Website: apple
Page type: billing-address
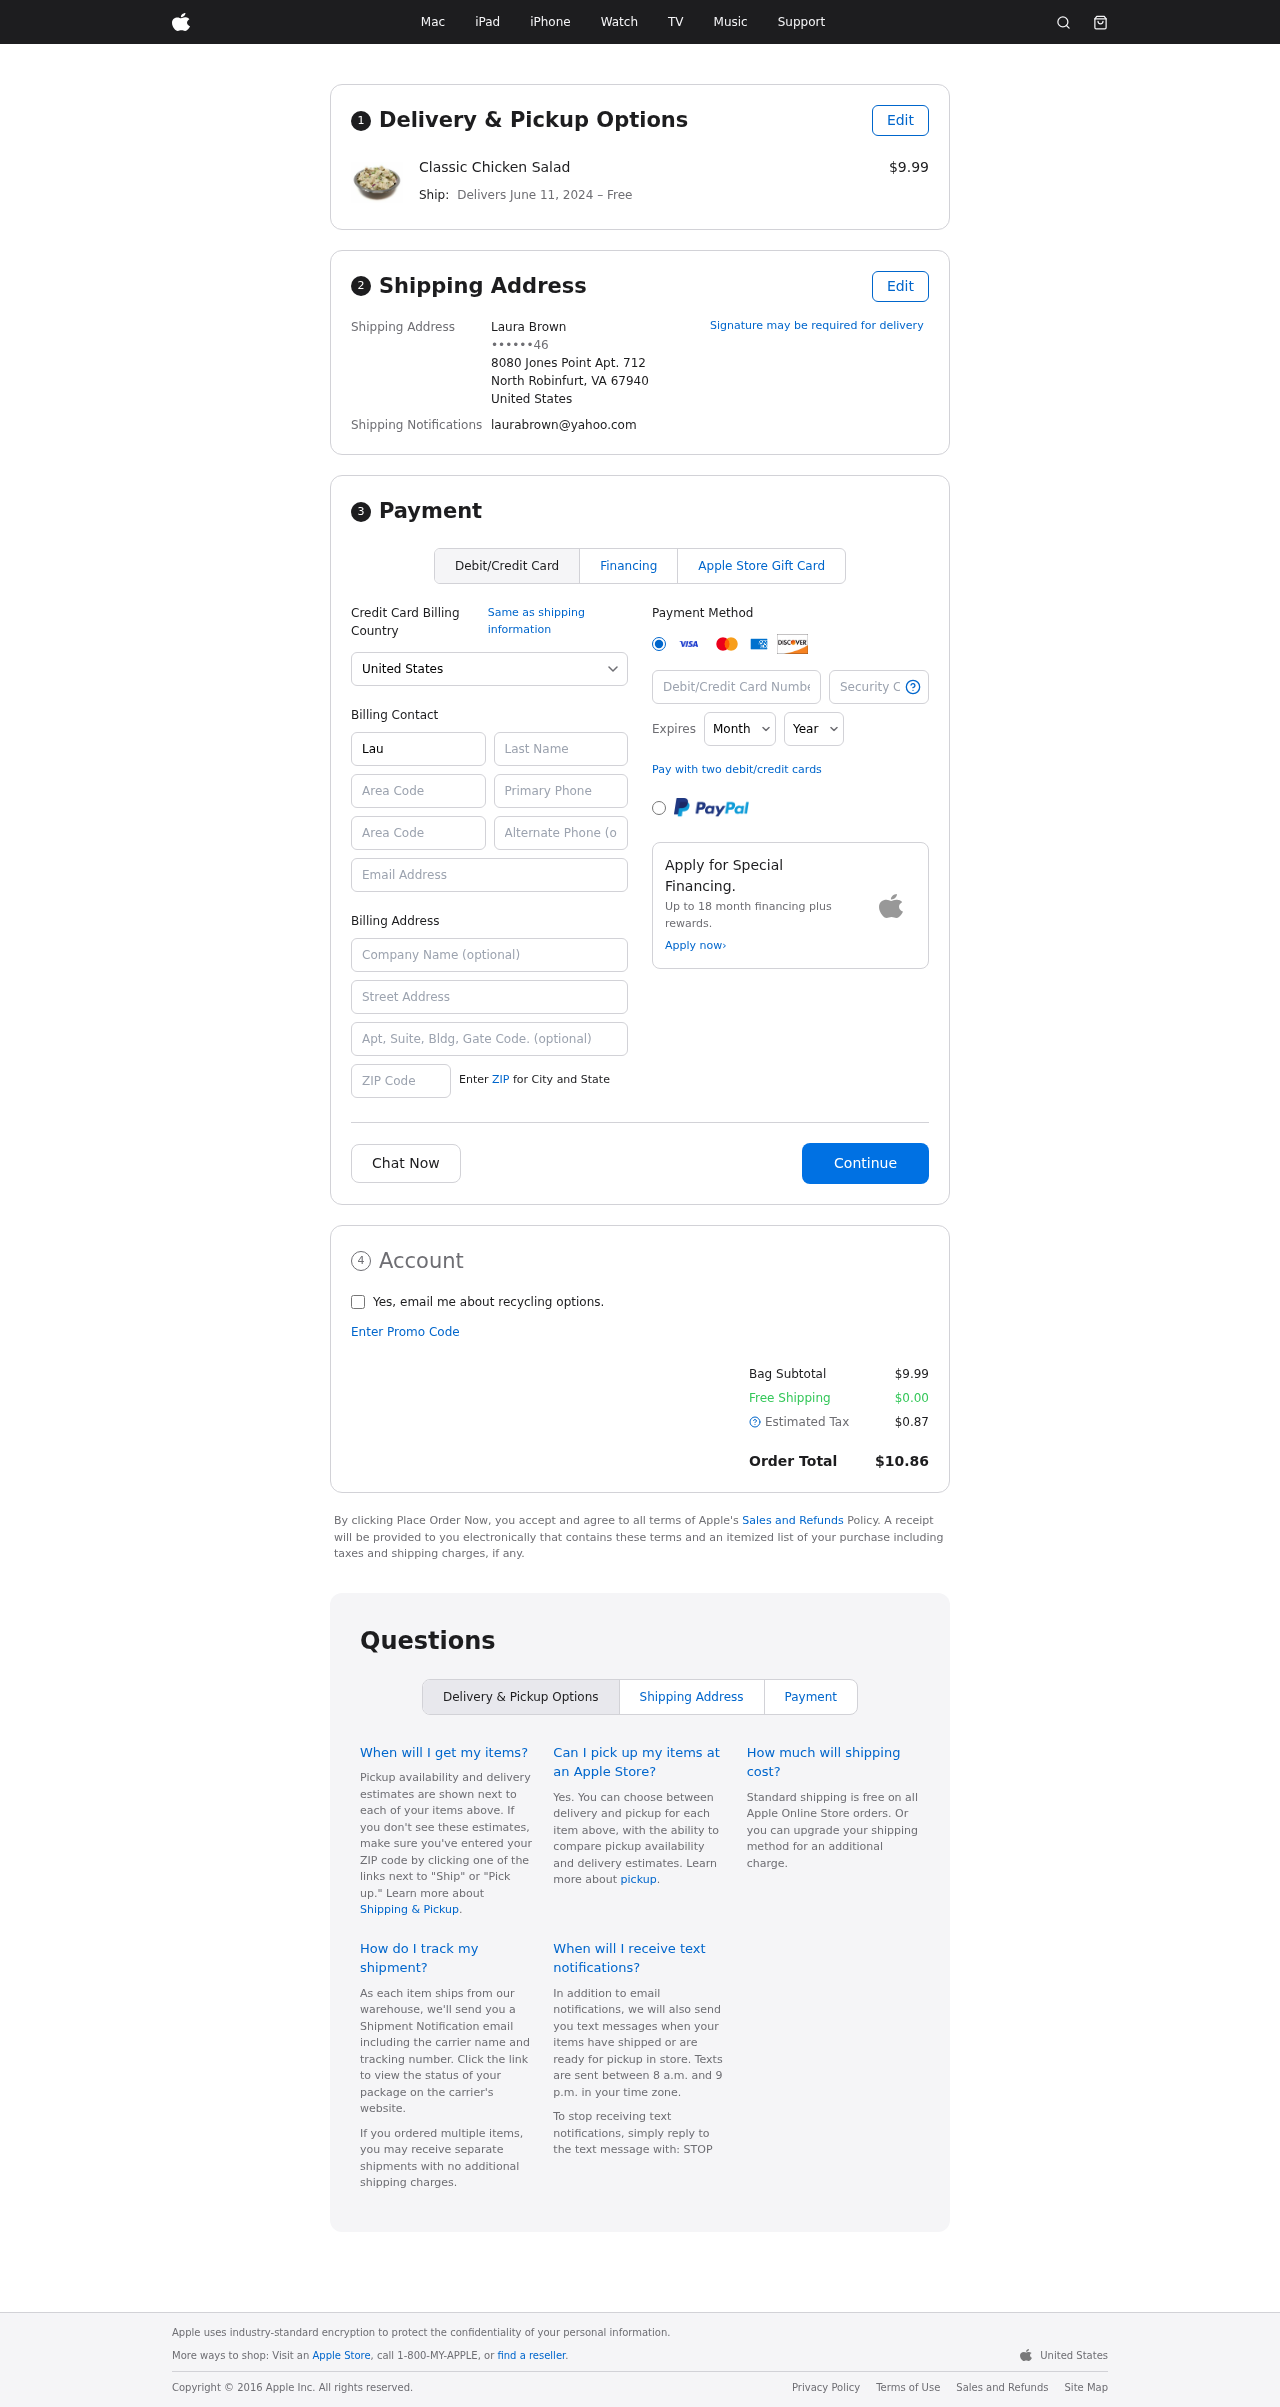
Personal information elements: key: PII_CARD_CVV
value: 6639
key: PII_CARD_EXPIRY_MONTH
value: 11
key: PII_CARD_EXPIRY_YEAR
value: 26
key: PII_CARD_NUMBER
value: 3752 2250 2090 746
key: PII_CITY_STATE_ZIP
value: North Robinfurt, VA 67940
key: PII_COUNTRY
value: United States
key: PII_EMAIL
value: laurabrown@yahoo.com
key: PII_FULLNAME
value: Laura Brown
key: PII_STREET
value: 8080 Jones Point Apt. 712
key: PII_PHONE_MASKED
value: ••••••46
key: PII_BILLING_FIRSTNAME
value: Laura
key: PII_BILLING_LASTNAME
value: Brown
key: PII_BILLING_PHONE_AREA
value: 773
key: PII_BILLING_PHONE
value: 7733933346
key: PII_BILLING_EMAIL
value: laurabrown@yahoo.com
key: PII_BILLING_STREET
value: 8080 Jones Point Apt. 712
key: PII_BILLING_STREET2
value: Suite 038
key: PII_BILLING_POSTCODE
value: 67940
Product elements: key: PRODUCT1_NAME
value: Classic Chicken Salad
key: PRODUCT1_PRICE
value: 9.99
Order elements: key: ORDER_DELIVERY_DATE
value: June 11, 2024
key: ORDER_SUBTOTAL
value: $9.99
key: ORDER_SHIPPING_COST
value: $0.00
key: ORDER_TAX
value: $0.87
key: ORDER_TOTAL
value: $10.86